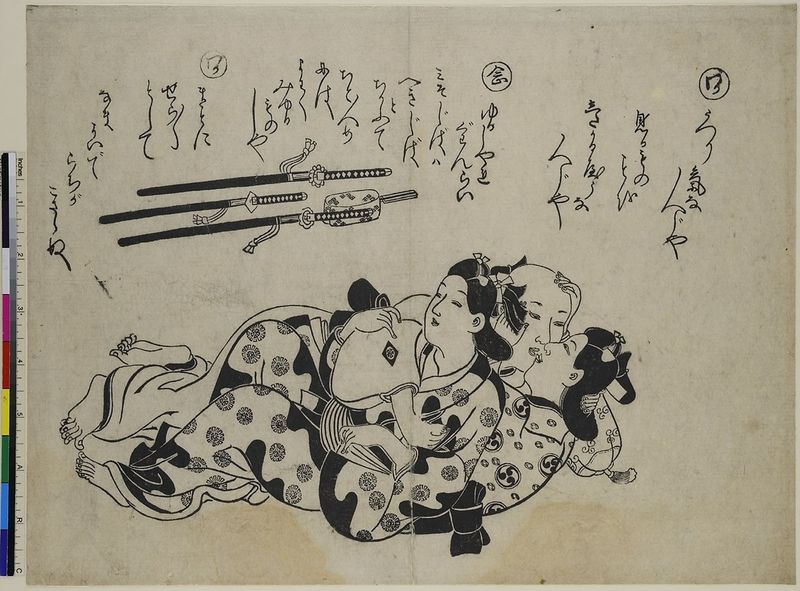
Künstler: Hishikawa Moronobu
Standort: Hamburg
Institution: Museum für Kunst und Gewerbe Hamburg
Schlagwörter: hand, mann, frauen, hände, figur, holzschnitt, kuss, umarmung, schriftzeichen, schwarze haare, druckgraphik, druckgrafik, schwert, dolch, zeit, kimono, schwarzlinienschnitt, jugendlicher, beziehungen, edo, reproduktionen, scwert, druckerzeugnisse, schwarzdruck, sich küssen, geschlechtern, shunga, schwarzliniendruck, schwarzlinientechnik